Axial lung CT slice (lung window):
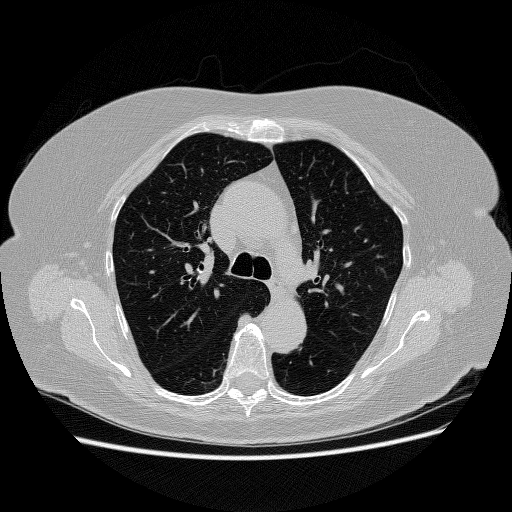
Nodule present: no